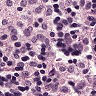
Metastatic tissue present: no